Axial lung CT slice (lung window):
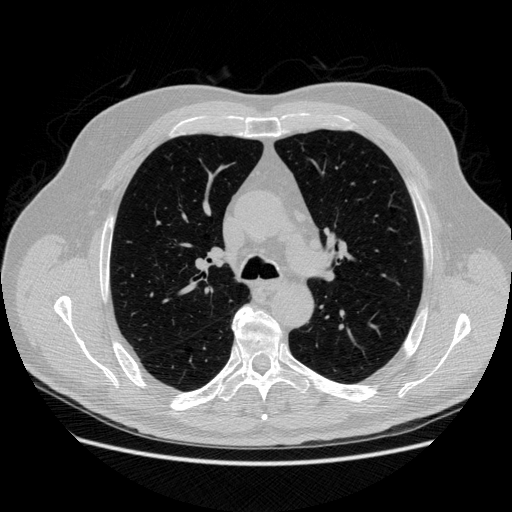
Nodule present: no